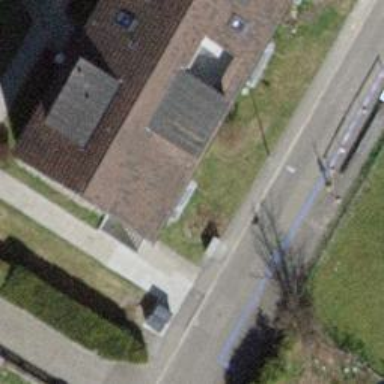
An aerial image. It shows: Street cabinet used for power utility.